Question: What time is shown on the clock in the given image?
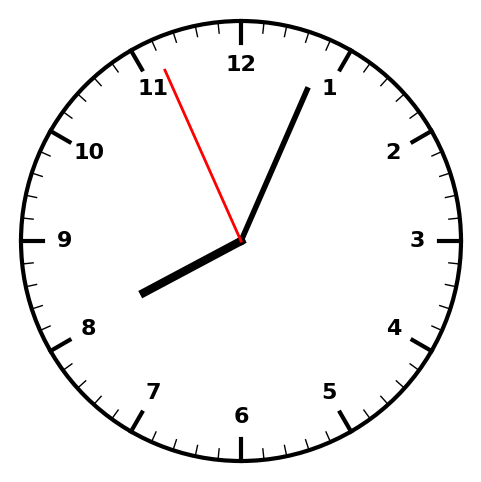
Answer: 08:03:56